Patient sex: M
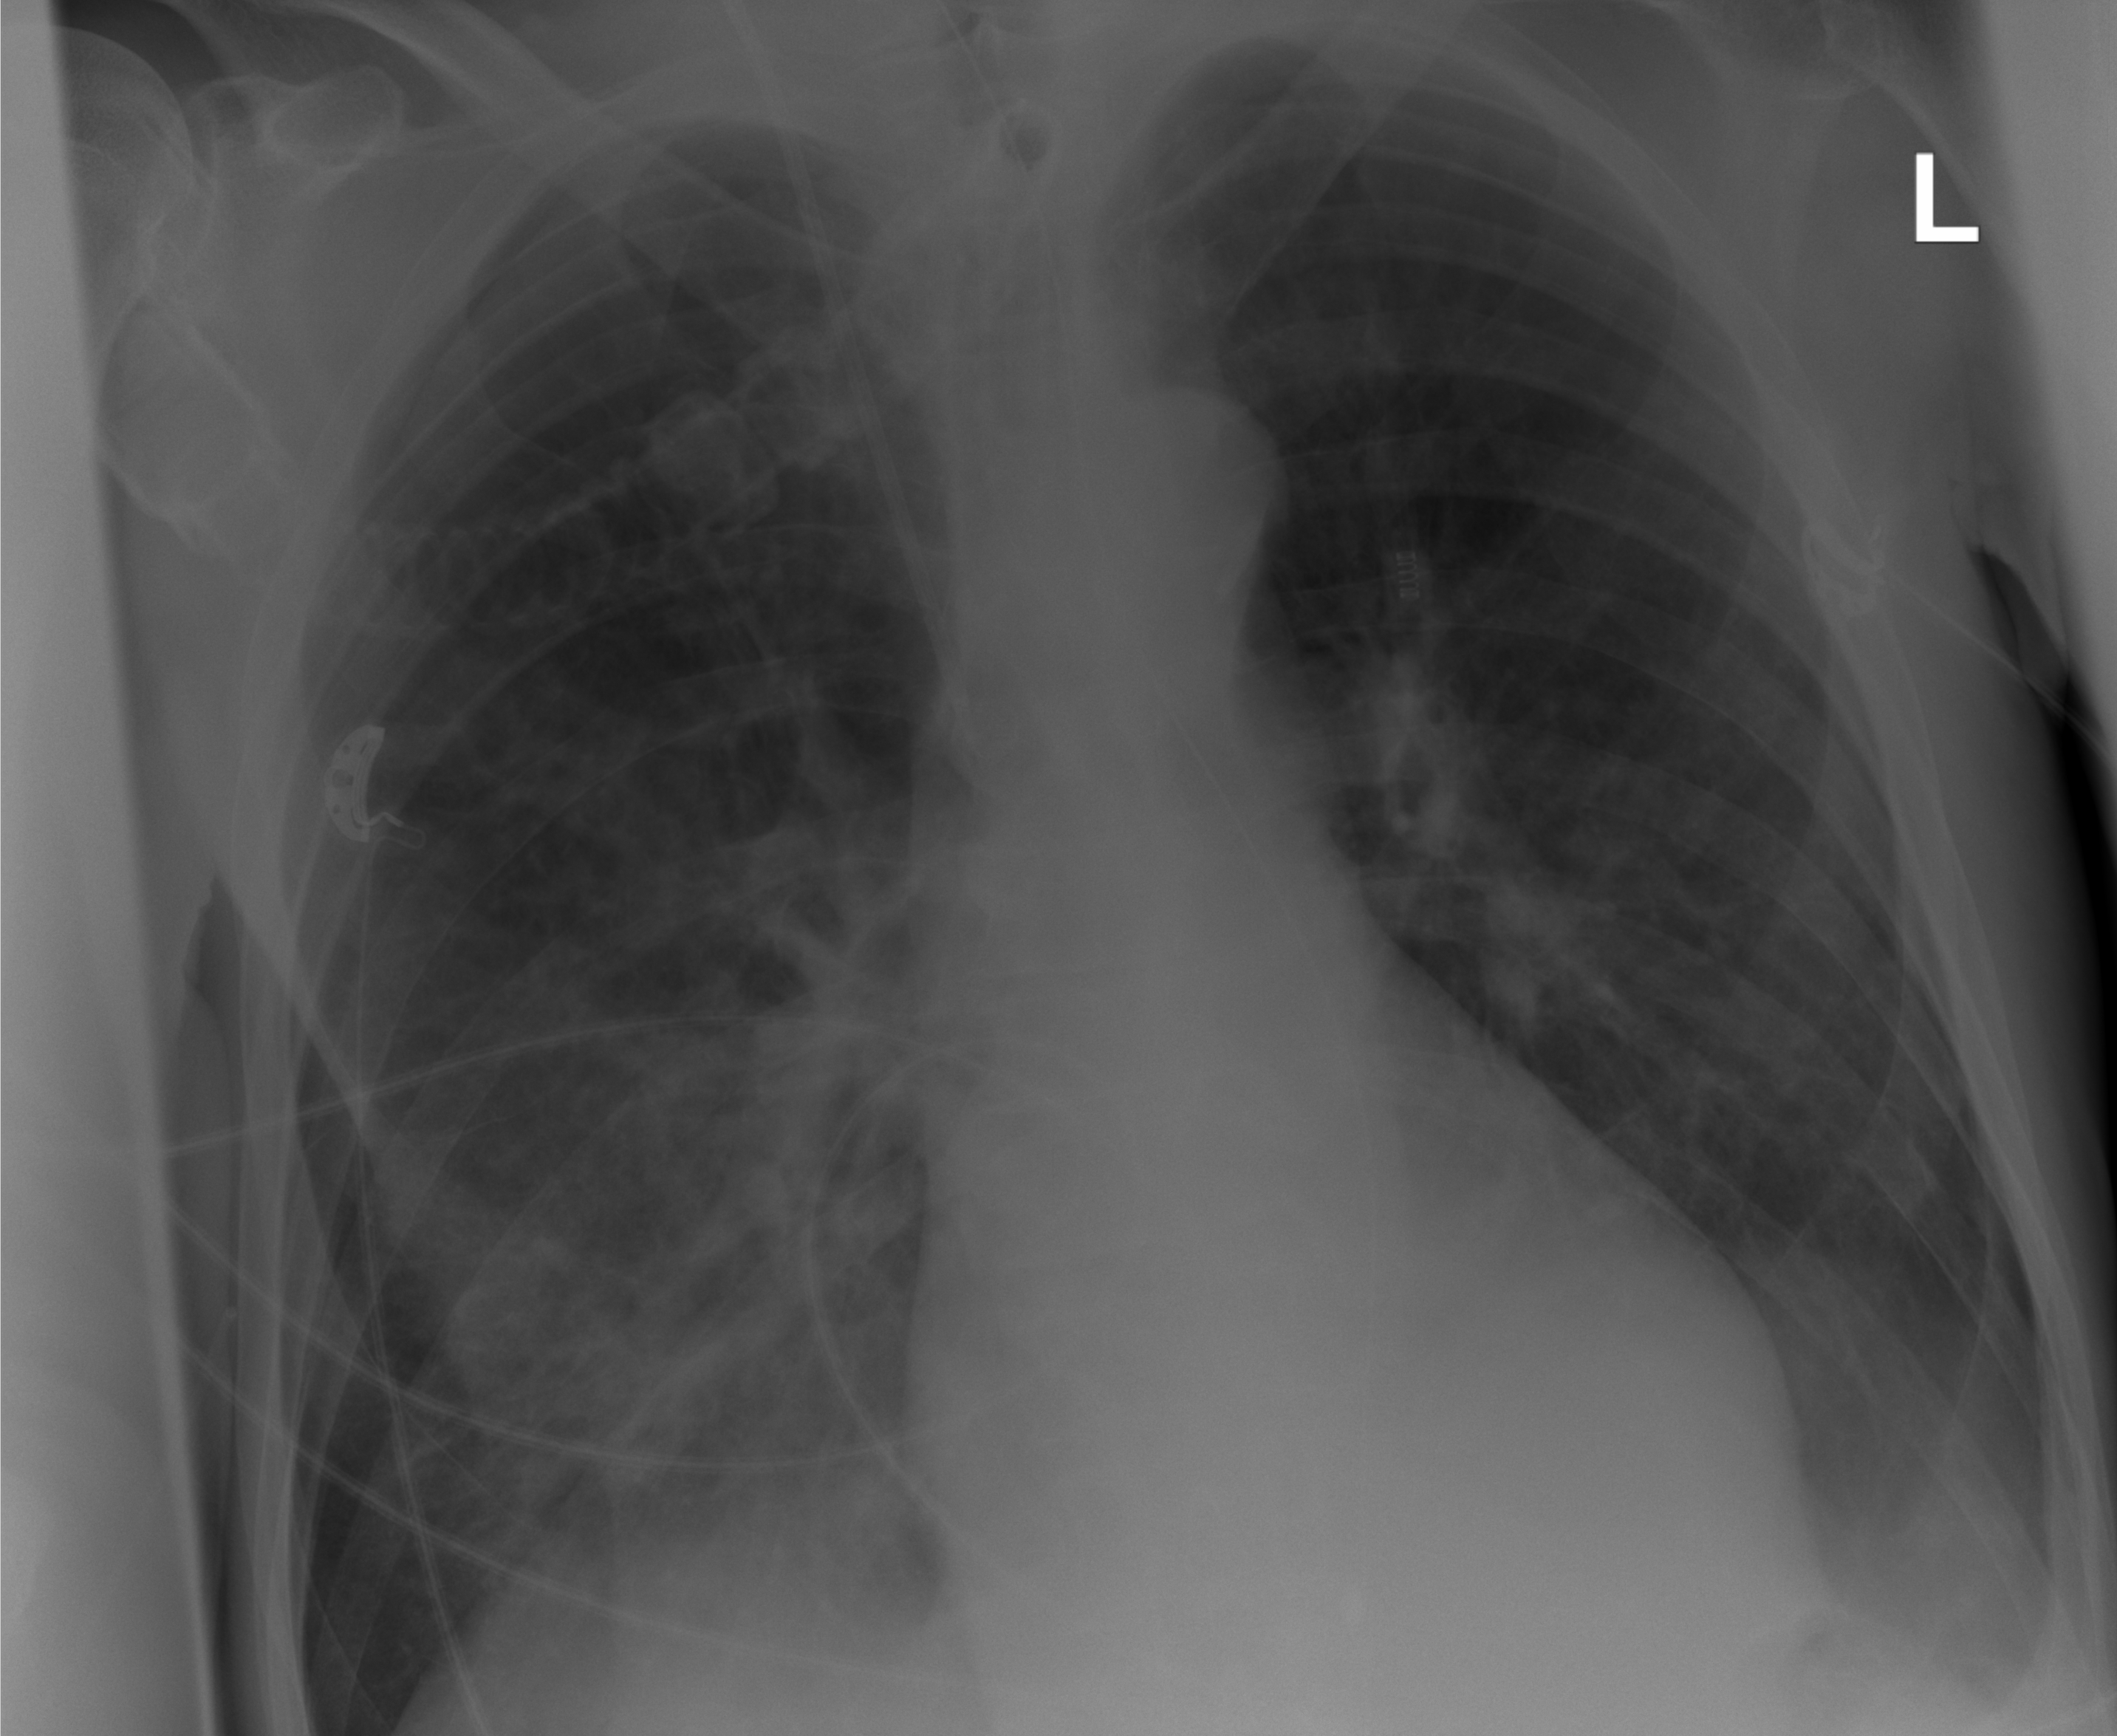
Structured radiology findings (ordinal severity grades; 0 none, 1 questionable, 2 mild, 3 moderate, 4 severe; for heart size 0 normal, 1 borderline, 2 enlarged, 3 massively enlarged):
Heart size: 2
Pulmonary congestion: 0
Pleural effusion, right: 2
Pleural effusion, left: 2
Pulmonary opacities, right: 3
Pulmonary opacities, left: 0
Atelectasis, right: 2
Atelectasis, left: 2